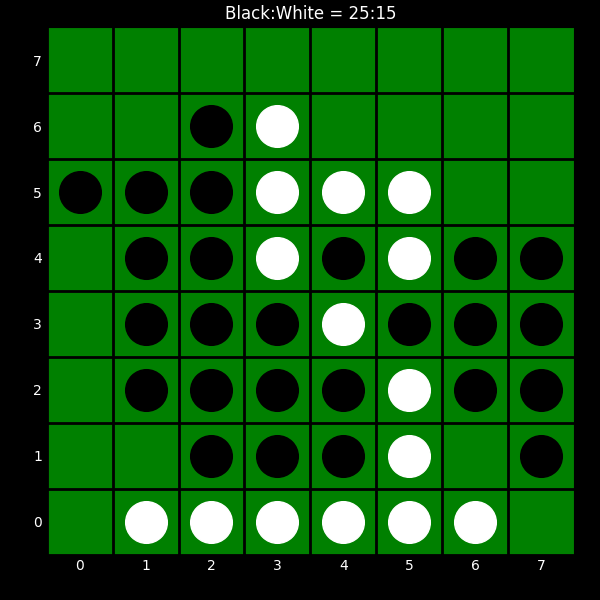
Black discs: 25
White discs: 15